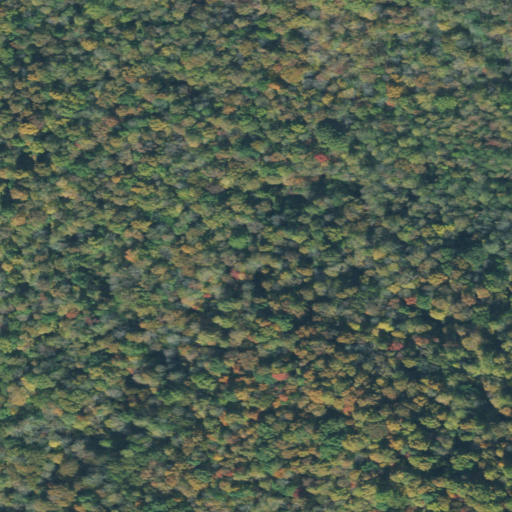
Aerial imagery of valley in Tennessee named Falling Water Cove containing deciduous forest and woody wetlands